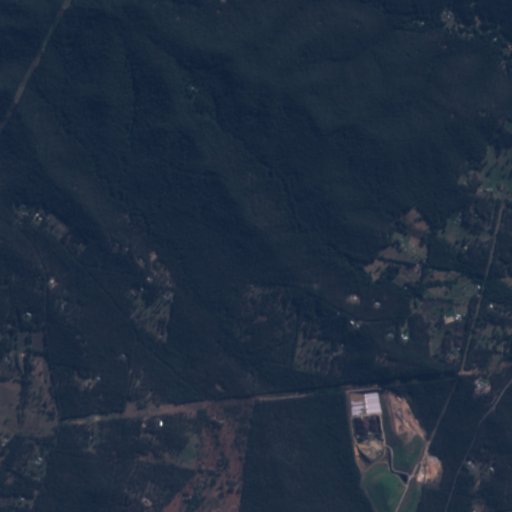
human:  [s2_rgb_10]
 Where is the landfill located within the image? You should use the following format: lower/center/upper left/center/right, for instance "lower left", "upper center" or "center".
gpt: The landfill is located in the lower right of the image.
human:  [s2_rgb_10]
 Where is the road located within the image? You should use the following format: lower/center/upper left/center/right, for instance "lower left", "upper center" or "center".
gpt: There is no road in the image.